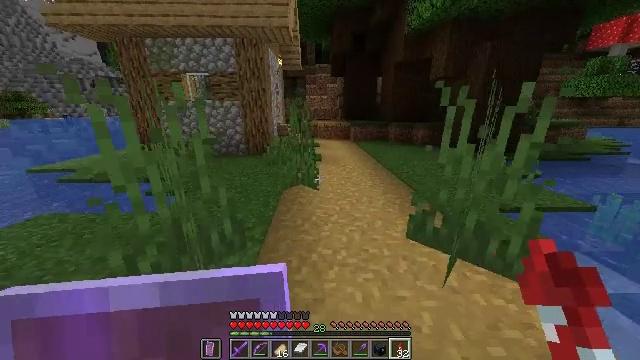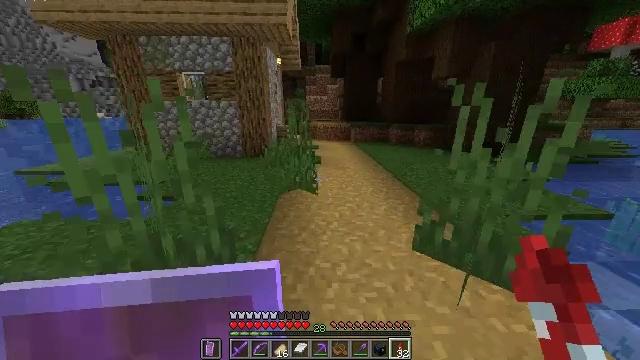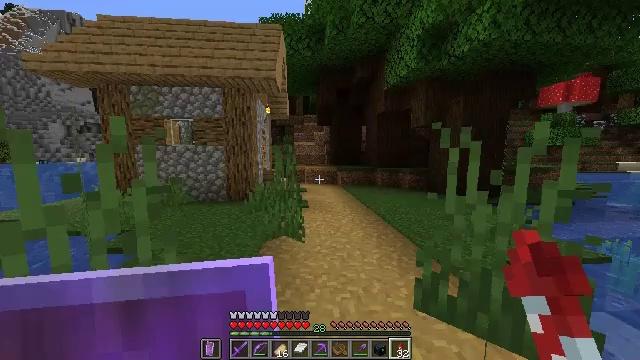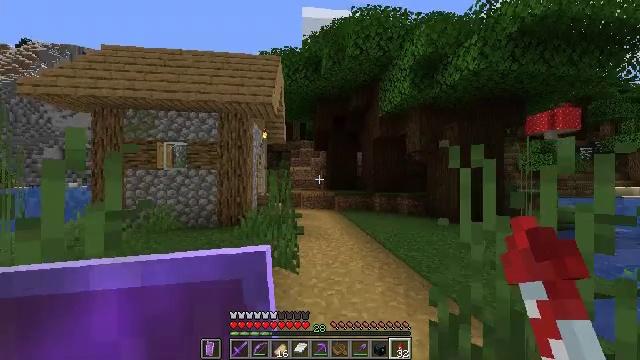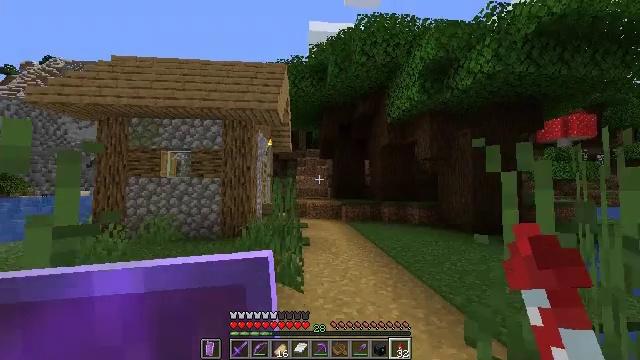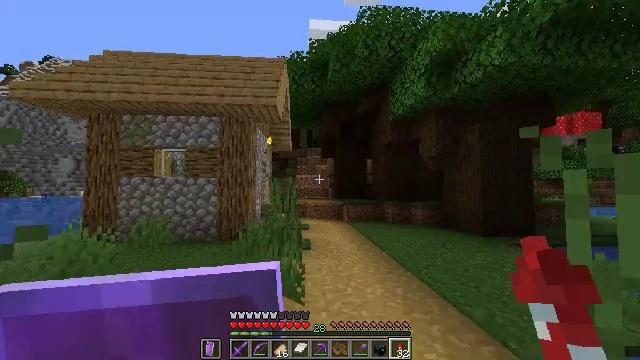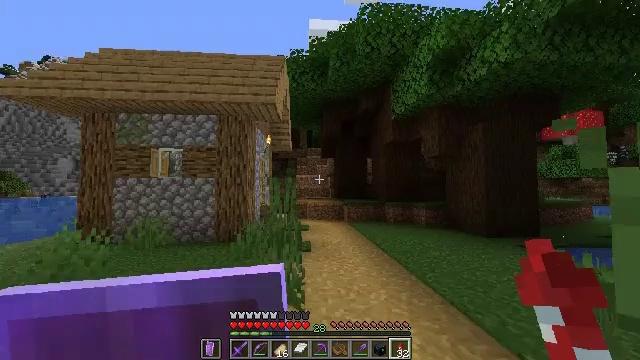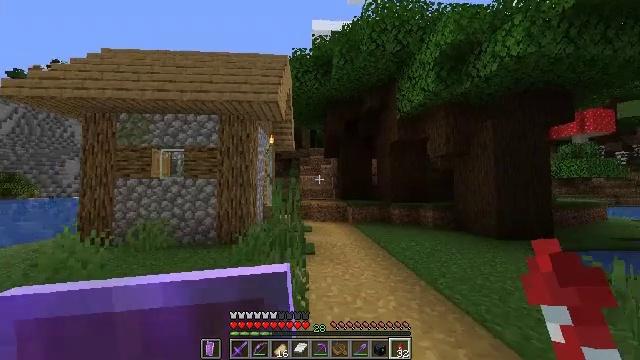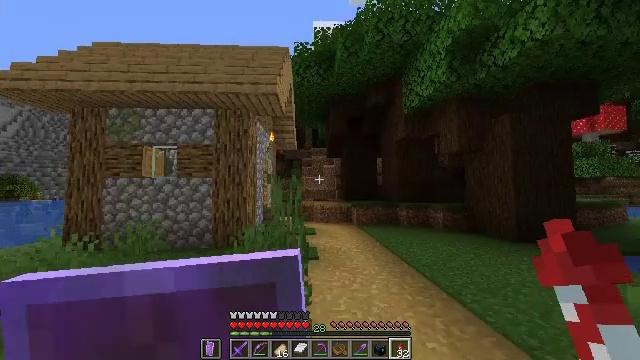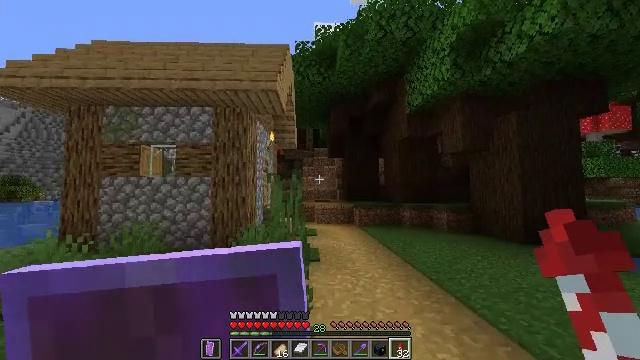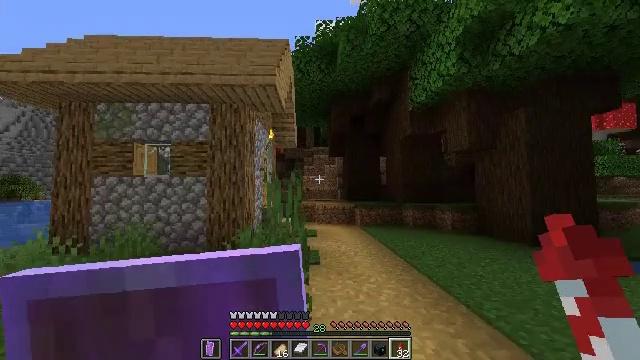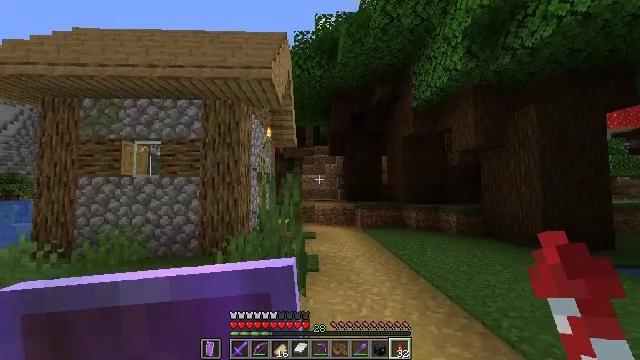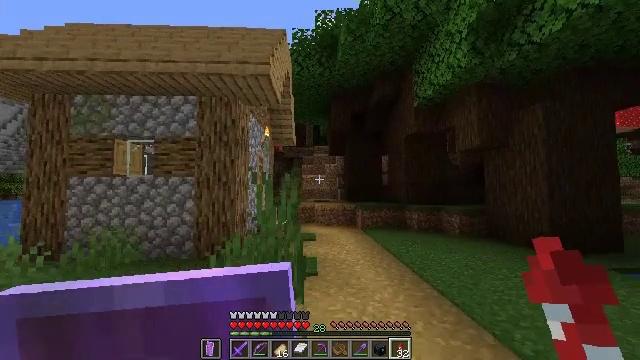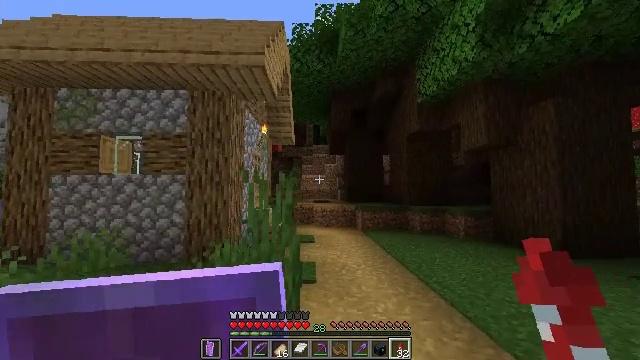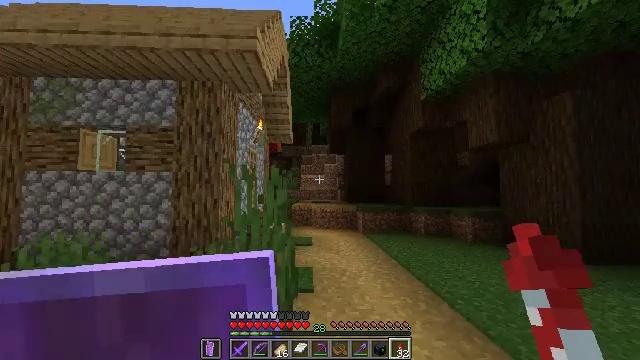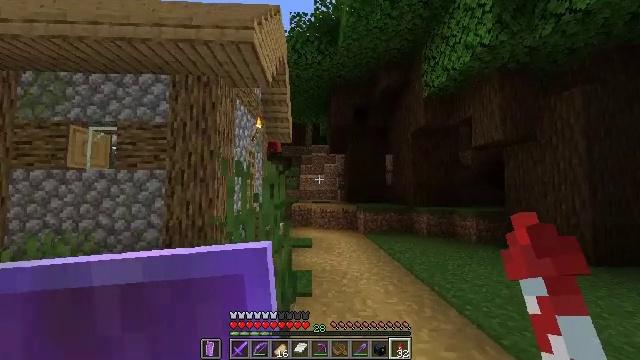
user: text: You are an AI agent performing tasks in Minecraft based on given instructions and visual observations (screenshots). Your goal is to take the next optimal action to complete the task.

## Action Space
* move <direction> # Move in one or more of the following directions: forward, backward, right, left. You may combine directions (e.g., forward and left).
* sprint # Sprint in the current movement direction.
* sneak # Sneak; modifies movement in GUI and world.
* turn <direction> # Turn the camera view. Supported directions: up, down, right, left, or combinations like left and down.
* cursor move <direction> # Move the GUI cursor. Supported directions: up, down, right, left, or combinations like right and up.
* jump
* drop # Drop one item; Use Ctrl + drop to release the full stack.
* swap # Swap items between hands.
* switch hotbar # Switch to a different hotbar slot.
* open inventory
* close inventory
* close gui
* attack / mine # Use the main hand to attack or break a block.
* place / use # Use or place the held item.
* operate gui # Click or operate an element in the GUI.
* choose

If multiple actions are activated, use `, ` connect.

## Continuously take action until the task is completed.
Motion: motion action
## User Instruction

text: Mine the grass path to create a new path.
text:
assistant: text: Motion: move forward, sprint
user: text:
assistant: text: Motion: move forward, sprint, turn right and up
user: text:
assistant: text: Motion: move forward, sprint, turn up
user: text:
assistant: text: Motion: move forward, sprint, turn left and up
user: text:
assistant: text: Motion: move forward, sprint
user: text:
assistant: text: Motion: move forward, sprint
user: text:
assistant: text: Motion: move forward, sprint
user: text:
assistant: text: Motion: move forward, sprint
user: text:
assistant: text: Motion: move forward, sprint
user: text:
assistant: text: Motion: move forward, sprint
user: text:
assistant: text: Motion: move forward, sprint
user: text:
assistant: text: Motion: move forward, sprint
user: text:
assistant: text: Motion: move forward, sprint
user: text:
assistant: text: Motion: move forward, sprint
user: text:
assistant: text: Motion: move forward, sprint
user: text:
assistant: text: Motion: move forward, sprint
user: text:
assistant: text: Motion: move forward, sprint
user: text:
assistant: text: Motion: move forward, sprint
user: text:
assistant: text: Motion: move forward, sprint
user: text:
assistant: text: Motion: move forward, sprint
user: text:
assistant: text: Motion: move forward, sprint
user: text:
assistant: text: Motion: move forward, sprint
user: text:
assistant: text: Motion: move forward, sprint
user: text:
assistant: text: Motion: move forward, sprint
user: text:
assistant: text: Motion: move forward, sprint
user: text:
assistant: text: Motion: move forward, sprint
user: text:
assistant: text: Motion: move forward, sprint
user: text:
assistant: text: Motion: move forward, sprint
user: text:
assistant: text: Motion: move forward, sprint
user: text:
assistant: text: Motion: move forward and move right, sprint, turn left